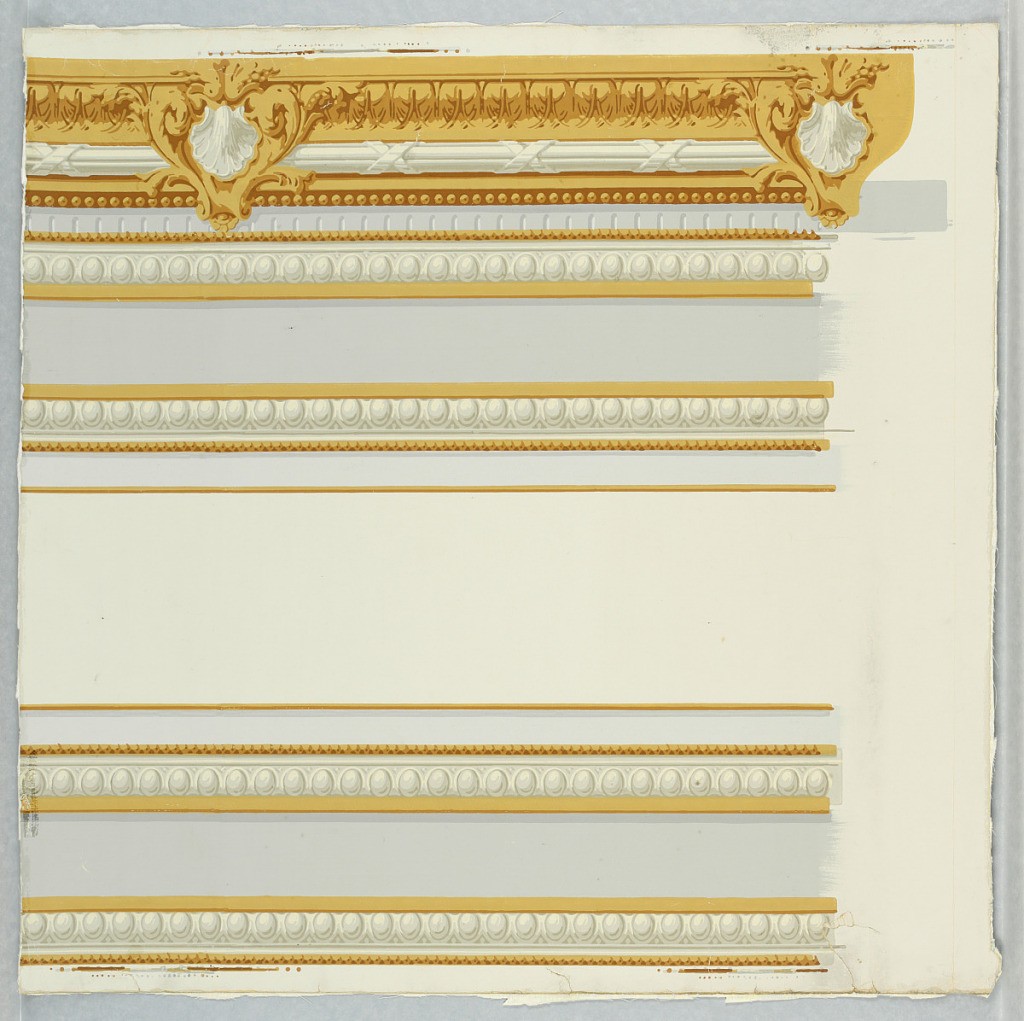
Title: Louis XVI or Trianon
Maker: Jules Desfossé, French, active 1851 - 1863
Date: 1851–65
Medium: Block-printed paper
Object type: Border
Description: Two separate motifs to be used for dado. The baseboard has a series of horizontal molding strips in grisaille and brownish-yellow. The upper element, or chair rail, has a more elaborate treatment with leafy carving and a grisaille shell motif in addition to the molding strips; on off-white ground.